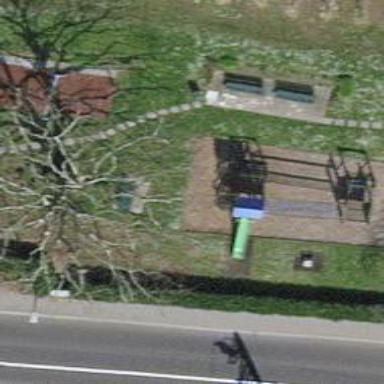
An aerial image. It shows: Playground area for leisure activities on the land.